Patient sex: F
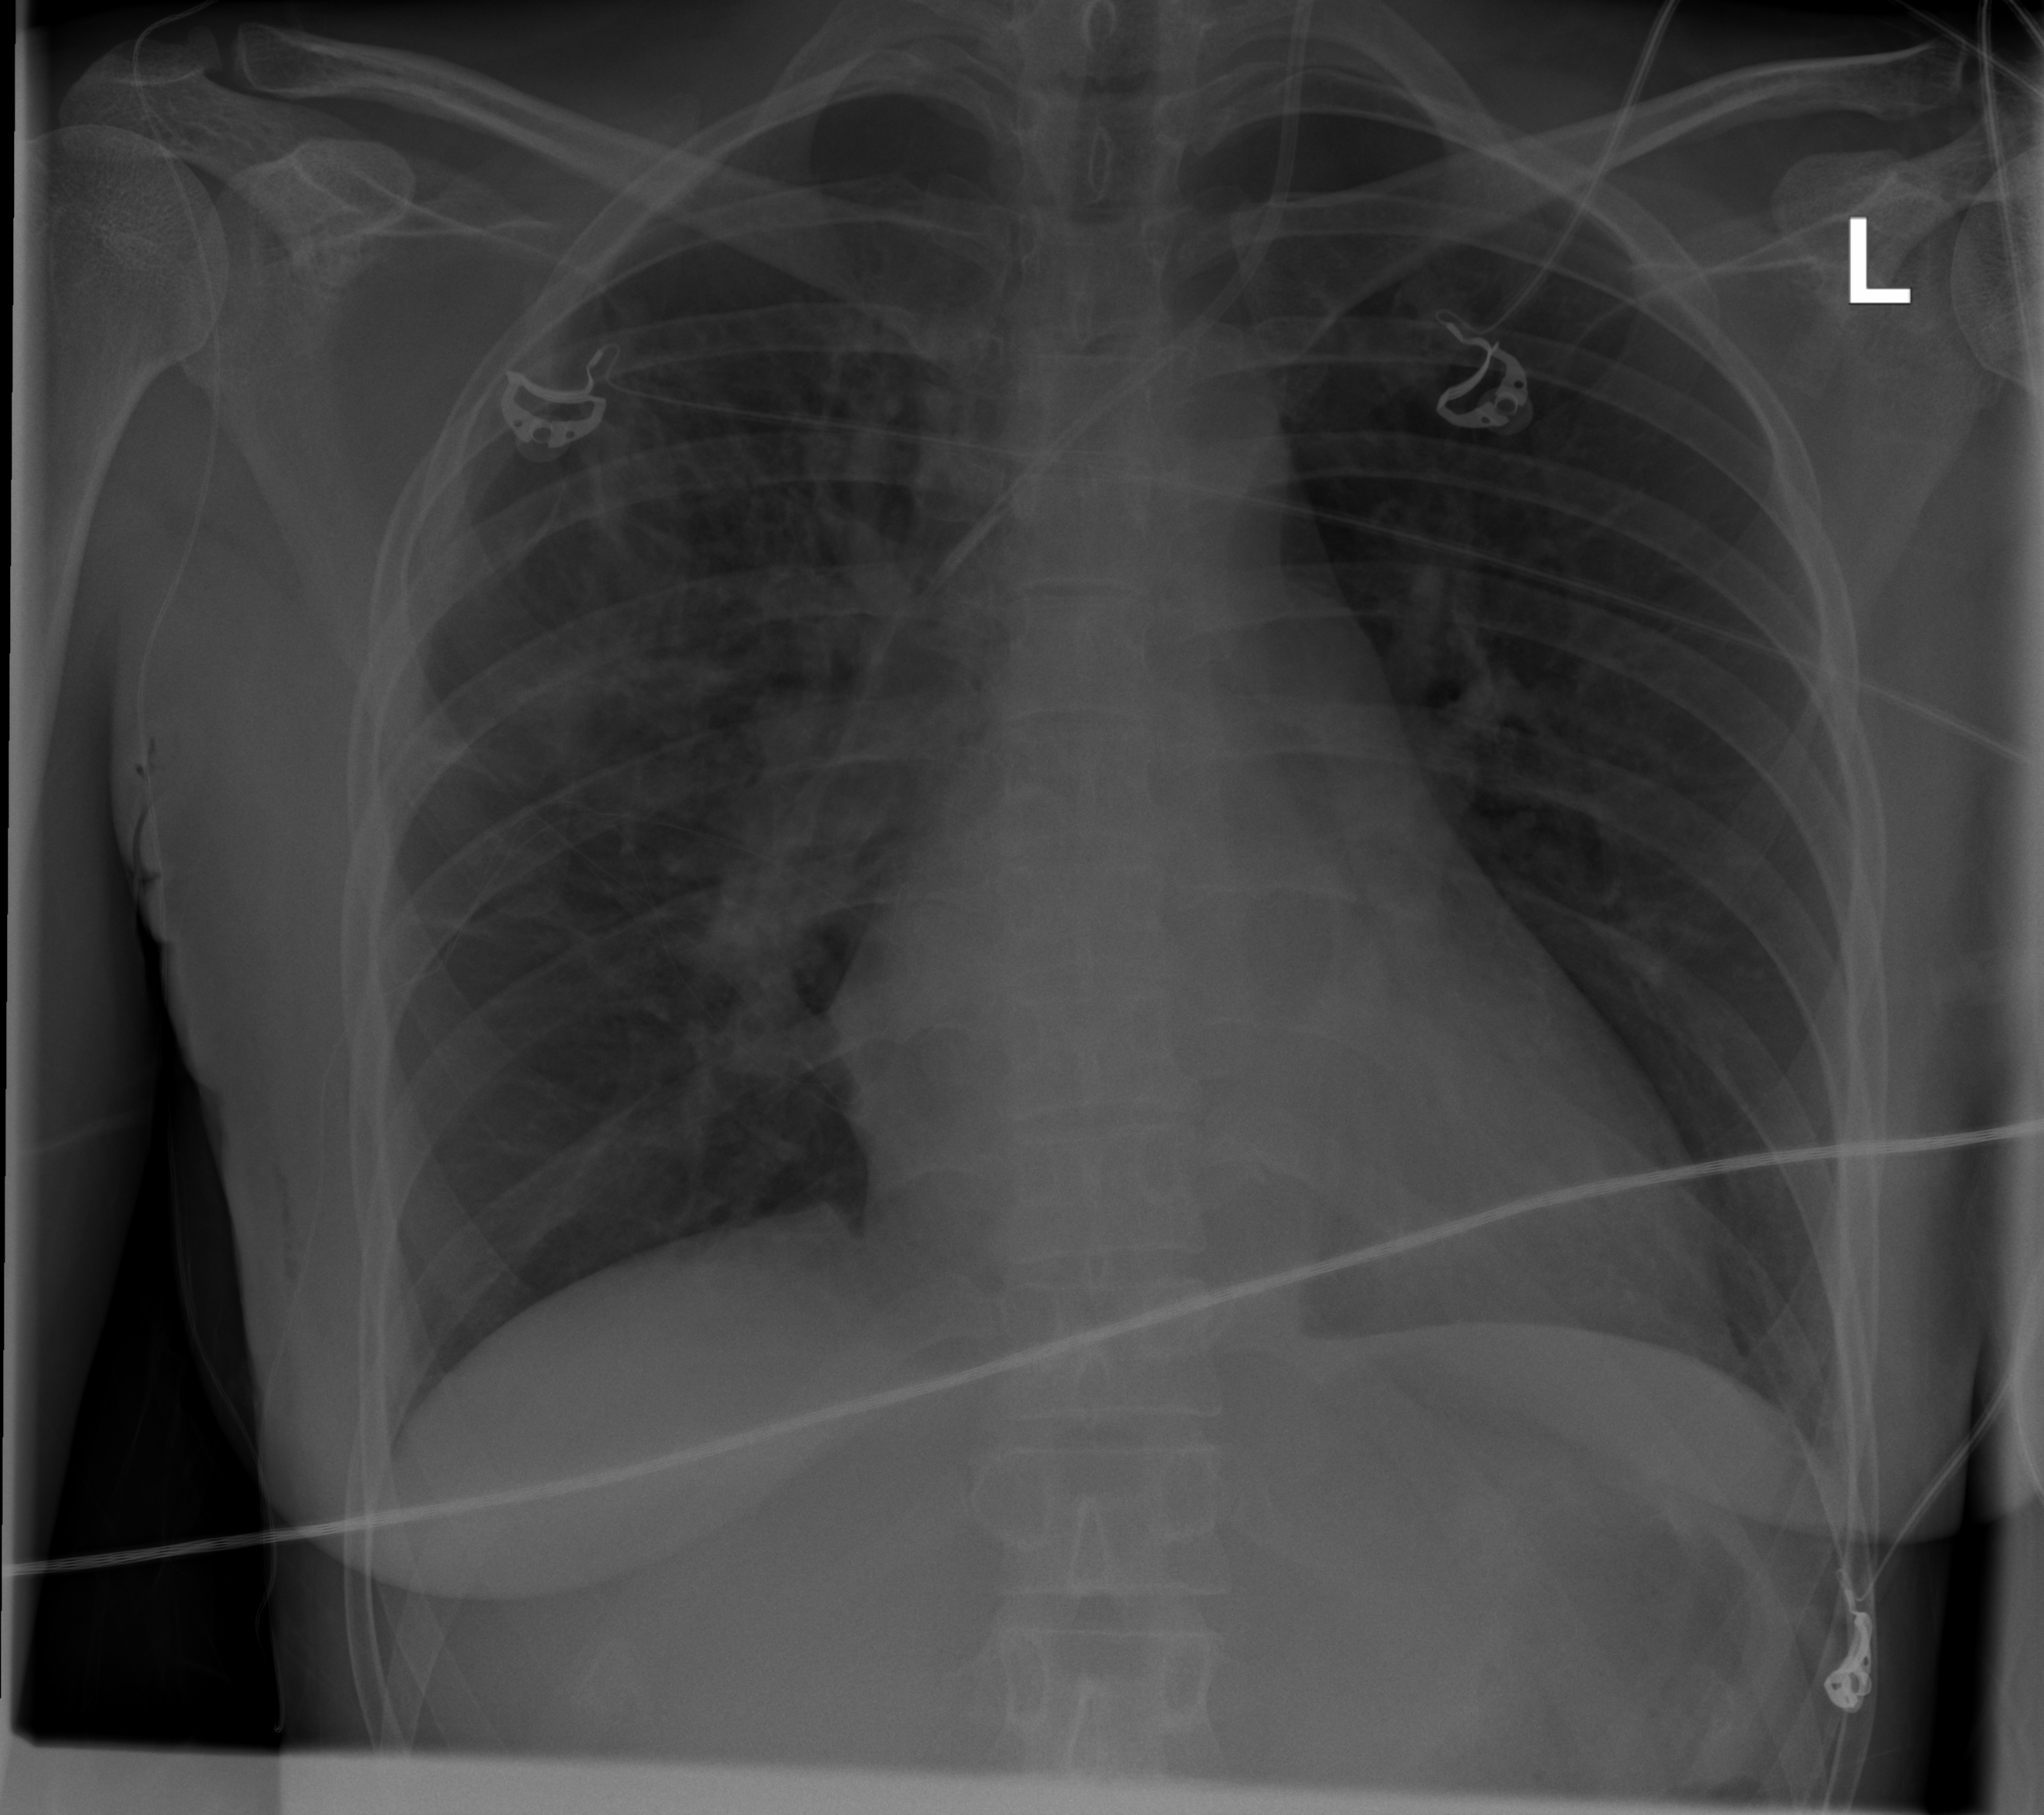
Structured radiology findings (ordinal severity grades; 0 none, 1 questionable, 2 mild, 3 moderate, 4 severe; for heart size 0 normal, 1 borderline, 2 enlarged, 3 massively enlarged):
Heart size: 0
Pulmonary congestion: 0
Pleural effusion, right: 0
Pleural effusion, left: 0
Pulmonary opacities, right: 2
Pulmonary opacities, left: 0
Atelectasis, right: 2
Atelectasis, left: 0